Question: i got struck abit on my math....
i am drawing 8 red lines on a view fully extend till the edge however it didn't.
am i missing something ? attached screenshots to explain it better

'''
NSDictionary *d=@{@(0): @0,
@(1): @45,
@(2): @90,
@(3): @135,
@(4): @180,
@(5): @-45,
@(6): @-90,
@(7): @-135,
@(8): @-180};
for (int i=0; i<8; i++)
{
CGContextSetLineWidth (ctx, 1.5);
CGContextSetRGBStrokeColor (ctx, 255.0, 0.0, 0.0, 1.0);
CGContextMoveToPoint (ctx, 160, 240);
CGFloat degreeFloat = [d[@(i)] floatValue] ;
CGFloat deltaX = radius * cosf(RADIANS([d[@(i)] floatValue] ));
CGFloat deltaY = radius * sinf(RADIANS([d[@(i)] floatValue] ));
CGFloat endX = 160 + deltaX;
CGFloat endy = 240 + deltaY;
CGContextAddLineToPoint(ctx, endX, endy);
CGContextStrokePath(ctx);
//CGContextRef ctx = UIGraphicsGetCurrentContext();
}
'''
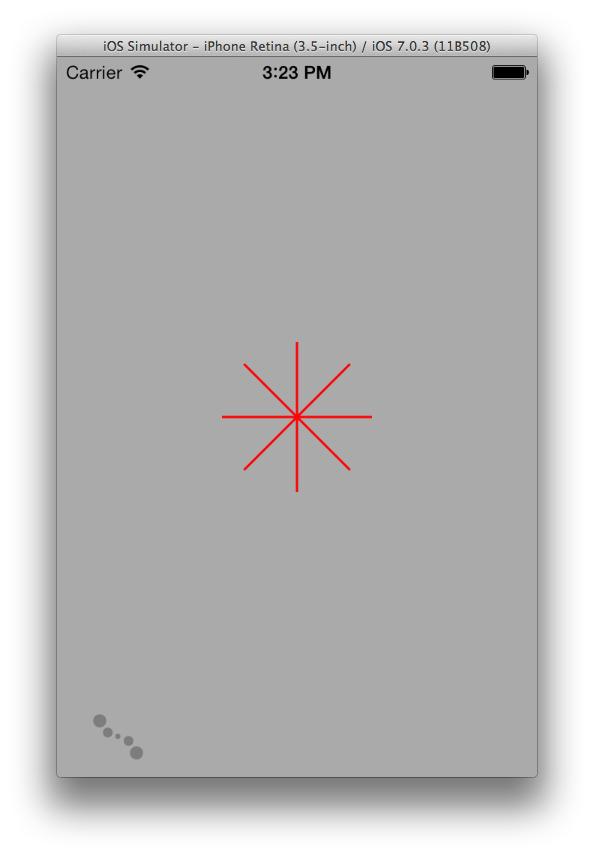
Answer: Sorry I'm not really sure what your problem is but if you want those lines to be longer, why don't you just increase 'radius'?